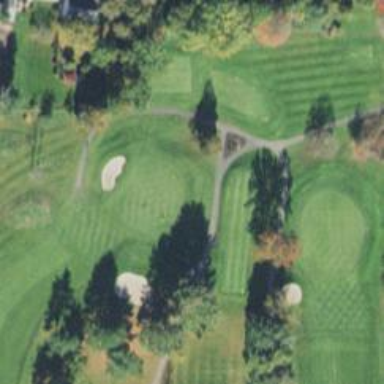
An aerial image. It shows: Pathway for golfing.